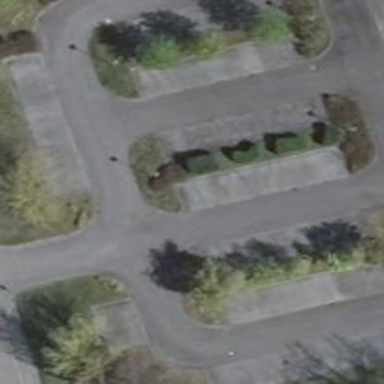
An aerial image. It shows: Parking aisle designated as service road.